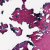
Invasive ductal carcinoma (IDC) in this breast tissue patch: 0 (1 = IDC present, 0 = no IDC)